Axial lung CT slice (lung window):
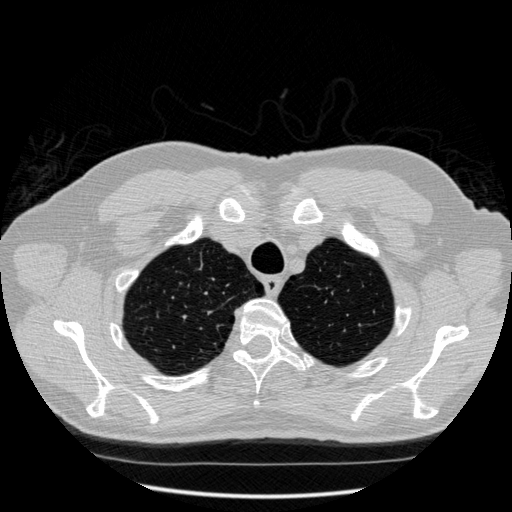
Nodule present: no